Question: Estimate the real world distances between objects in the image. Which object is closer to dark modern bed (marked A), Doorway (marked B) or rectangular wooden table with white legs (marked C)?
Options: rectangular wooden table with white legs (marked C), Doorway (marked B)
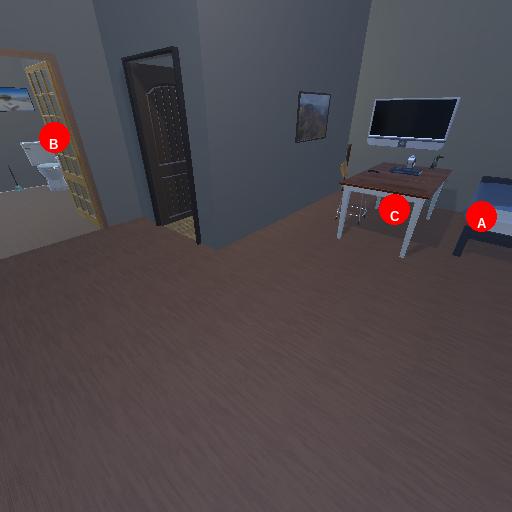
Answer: rectangular wooden table with white legs (marked C)